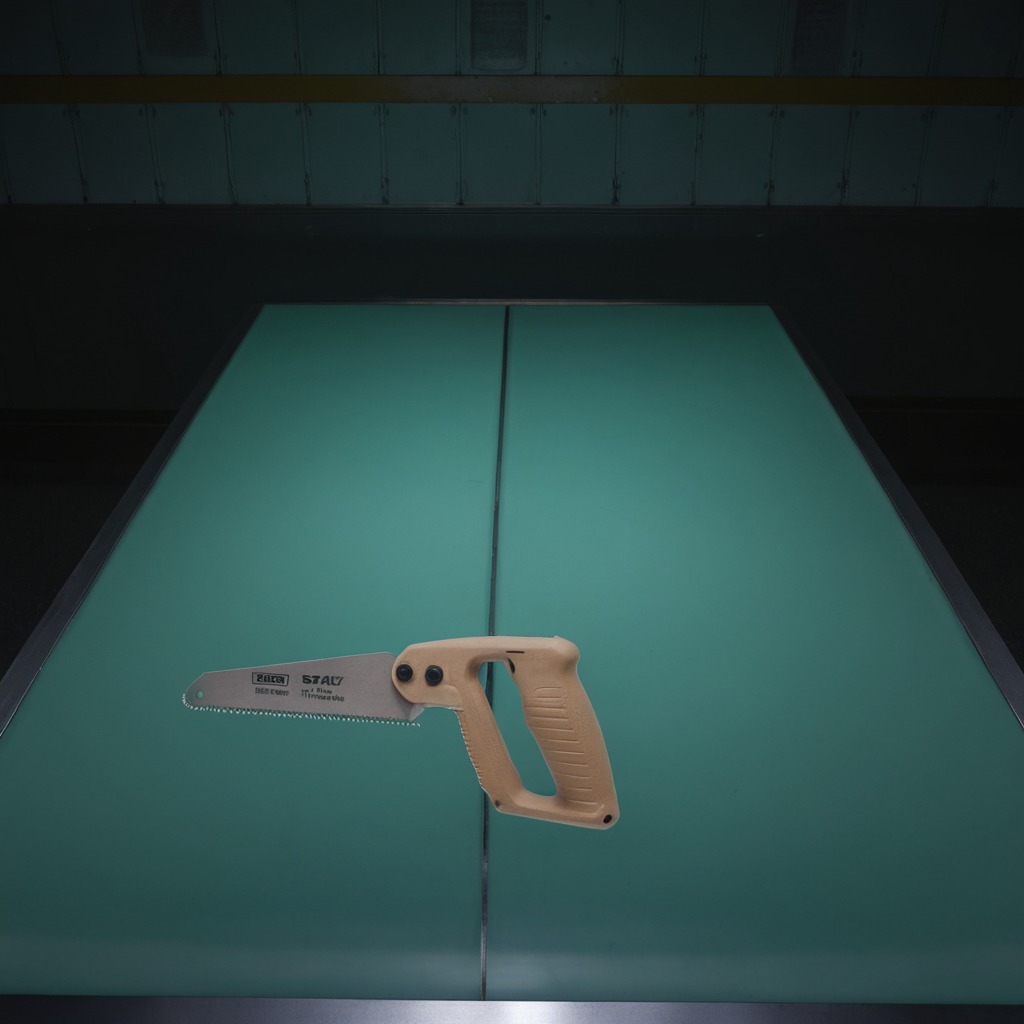
A handheld metal saw is lying on a clean empty table in a railway signal maintenance room.